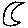
Label: moon